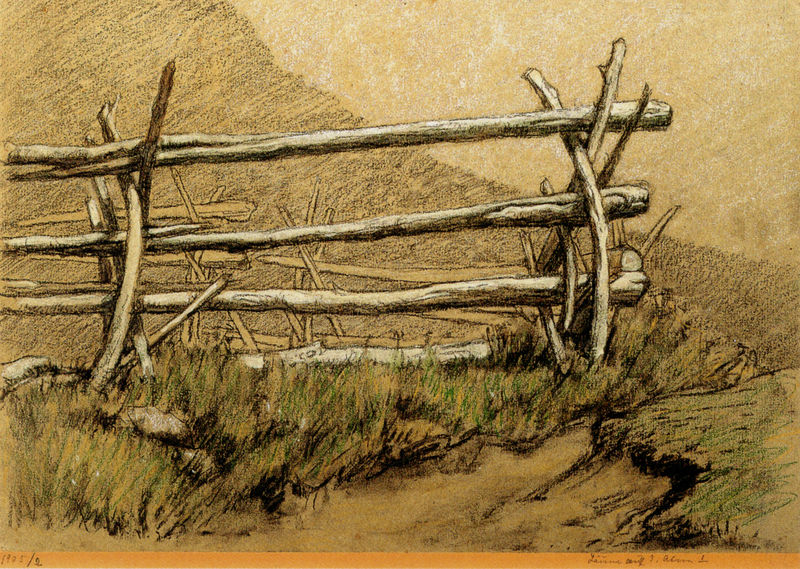
Titel: Zaun auf der Staffelalm II
Künstler: Franz Marc
Standort: Kochel am See
Institution: Franz Marc Museum
Schlagwörter: berg, himmel, schatten, weiß, wolken, aquarell, gelb, grün, landschaft, ocker, sand, äste, braun, holz, licht, orange, pastell, schwarz, skizze, stroh, zeichnung, gras, rot, weg, wiese, zaun, beige, malerei, anzug, bart, hemd, kragen, portrait, porträt, signatur, öl, ast, erde, feld, gräser, halme, hügel, weide, wind, gatter, gitter, boden, land, realismus, pflanzen, stock, papier, hocke, heu, trocken, düne, fels, gebirge, grafik, graphik, alm, koppel, holzzaun, sepia, querformat, spitz, balken, stimmung, besch, grass, gerüst, stangen, unterschrift, kreuz, alpen, kohle, druck, lithographie, schraffur, radierung, lithografie, filzstift, gebogen, stöcke, litho, koloriert, schraffiert, bleistift, grasbüschel, kaputt, schattiert, brauntöne, büschel, wegrand, dürer, zeichnun, nummerierung, morsch, buntstift, barren, marc, grässer, gehege, papyrs, staffelalm, zaung, einzäunung, ochra, schwarz grün, geibe